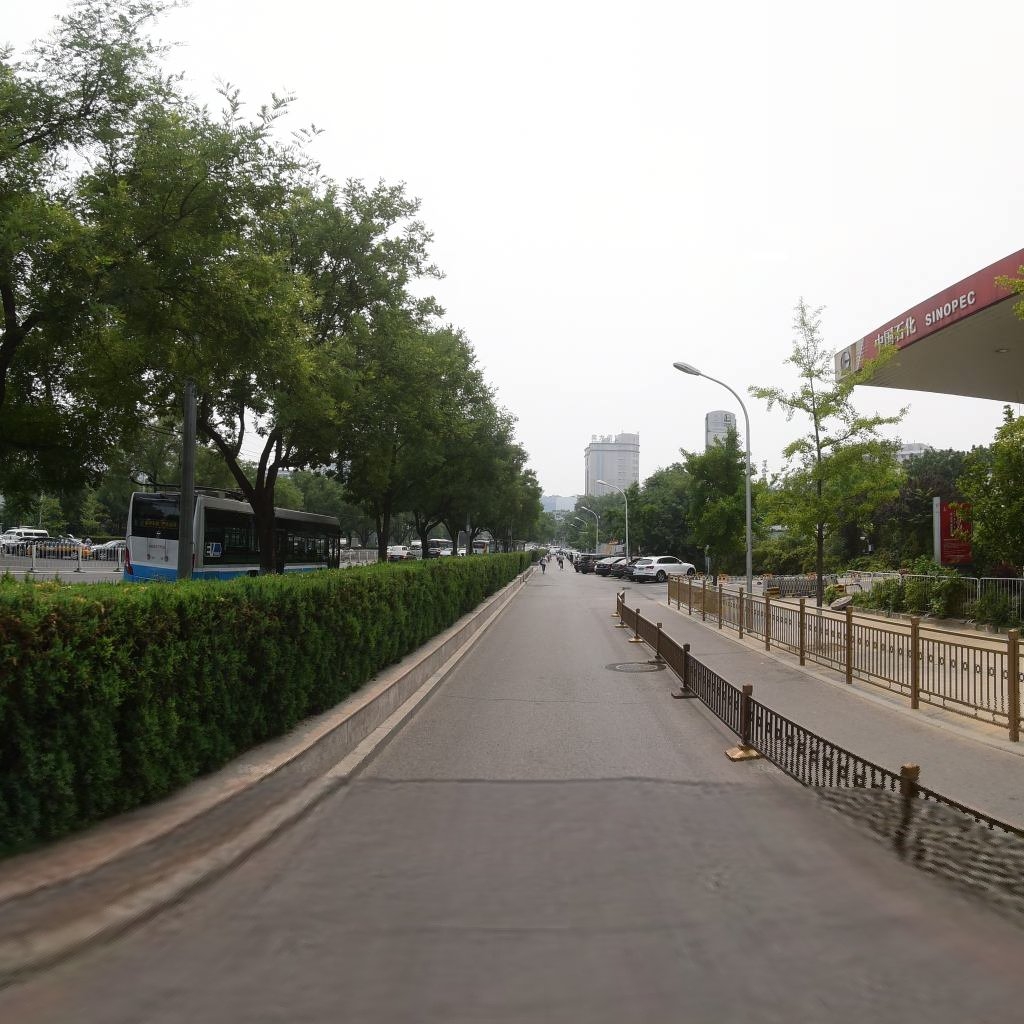
Region: Dongcheng
Road damage annotations: transverse crack, manhole cover